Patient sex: F
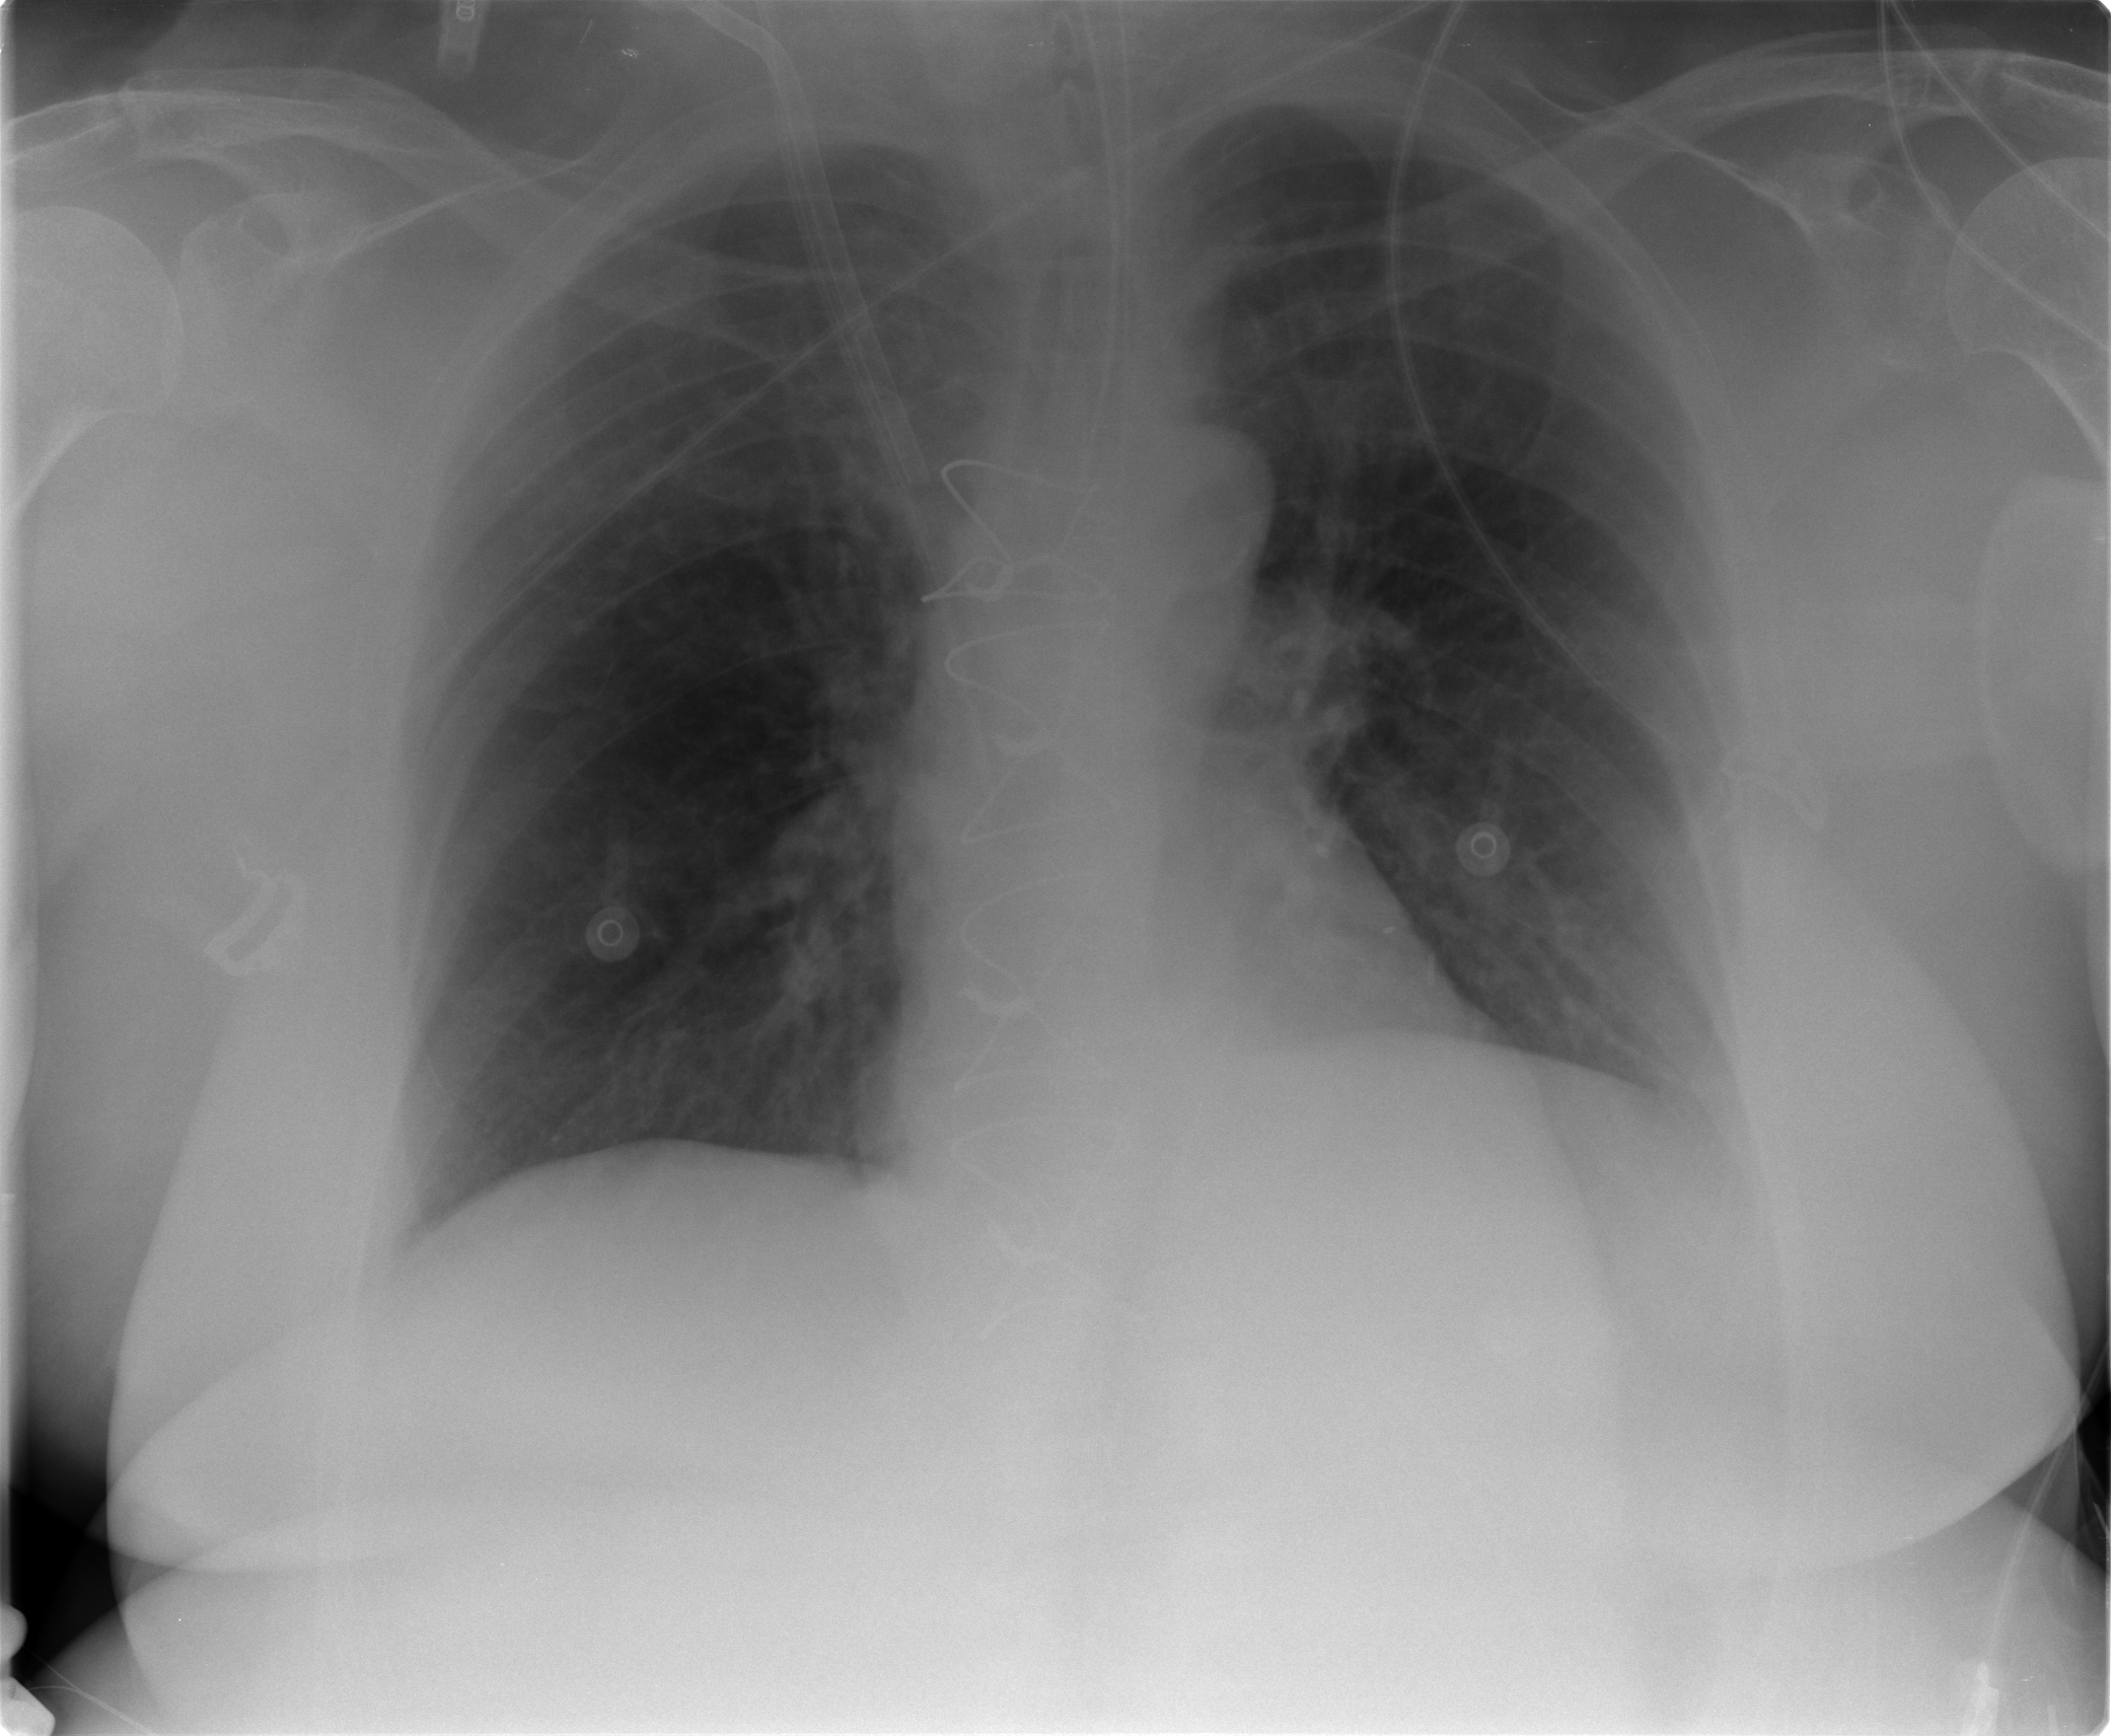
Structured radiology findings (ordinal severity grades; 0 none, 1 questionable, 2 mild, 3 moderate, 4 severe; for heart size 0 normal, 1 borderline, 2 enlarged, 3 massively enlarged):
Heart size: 1
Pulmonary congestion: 1
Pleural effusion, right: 0
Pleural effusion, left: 1
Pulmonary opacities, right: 0
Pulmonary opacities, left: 0
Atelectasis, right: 1
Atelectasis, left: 2